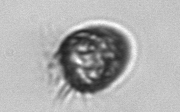
Label: Ciliophora